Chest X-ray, AP view. Patient: 30 years old, sex M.
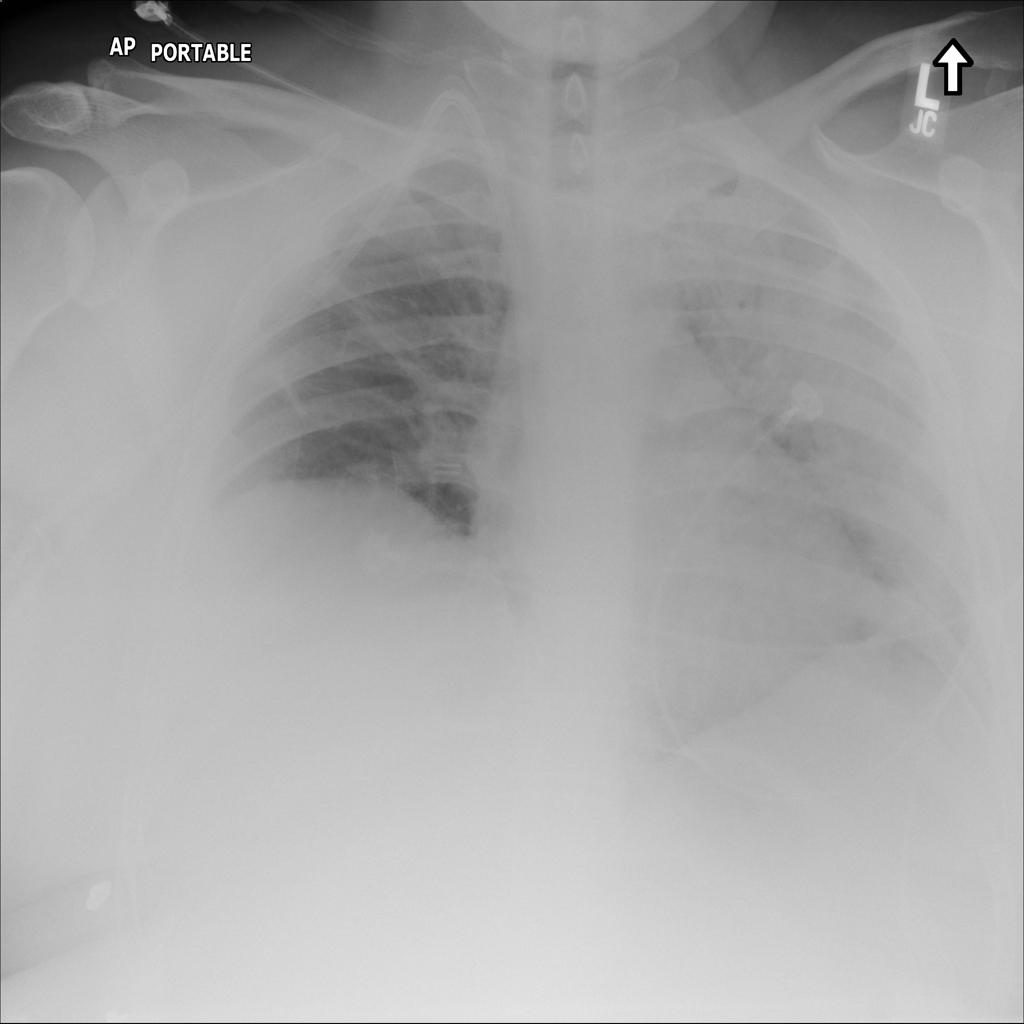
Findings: Atelectasis, Infiltration, Pneumonia